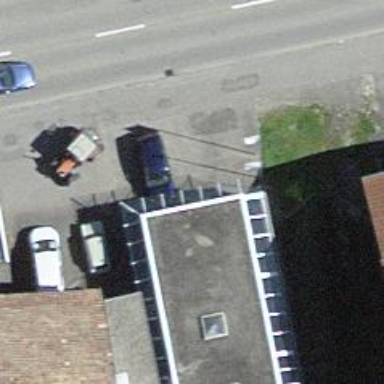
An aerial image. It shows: Charging station.